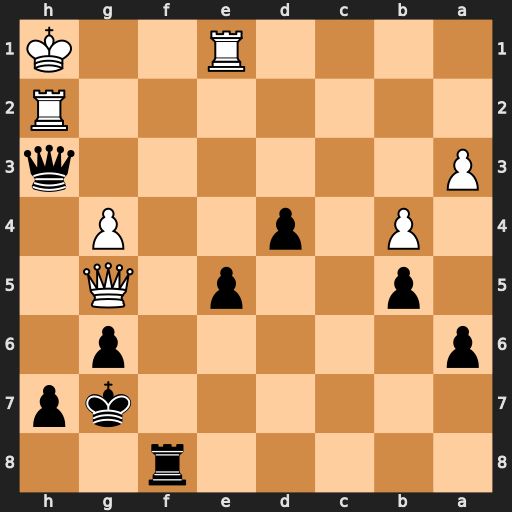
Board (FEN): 5r2/6kp/p5p1/1p2p1Q1/1P1p2P1/P6q/7R/4R2K
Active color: b
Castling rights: -
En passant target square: -
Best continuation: Rf1+ Rxf1 Qxf1#